Question: This question is already here:
<URL>
... but it hasn't been answered yet and I am sure it's because of the gem I18n -version "0.5.0".
This error suddenly appeared for me and I'm just assuming it is because heroku is now using the latest gem version.
How can I get the whole application to use the previous version '0.4.1' or fix how the error messages without having to change the .yml or if I have to how would I setup the en.yml.
This is what is happening:

All error messages are now appearing like this with {{attribute}} {{message}} instead of the default which I would rather have.
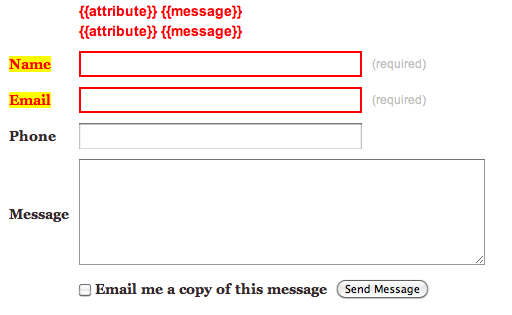
Answer: See my answer to original question, <URL>